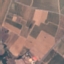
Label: PermanentCrop